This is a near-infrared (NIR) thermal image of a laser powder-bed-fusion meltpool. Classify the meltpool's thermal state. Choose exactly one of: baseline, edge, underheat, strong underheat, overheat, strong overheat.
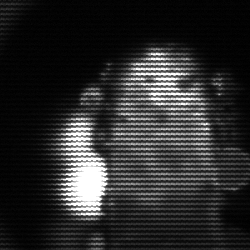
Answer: strong underheat